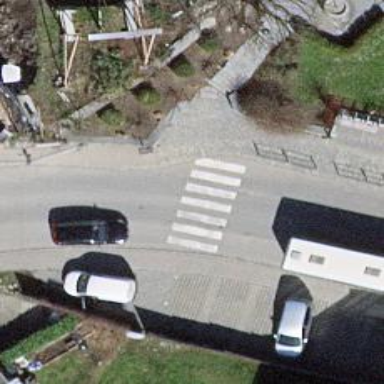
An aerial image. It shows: Zebra crossing with white markings.